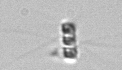
Label: Chaetoceros